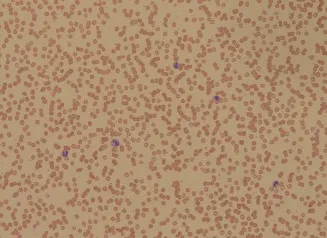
(A) Peripheral blood film showing multiple rouleaux, morphologically normal WBC, and platelets. May-Giemsa, x100 objective.
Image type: pathology (giemsa)